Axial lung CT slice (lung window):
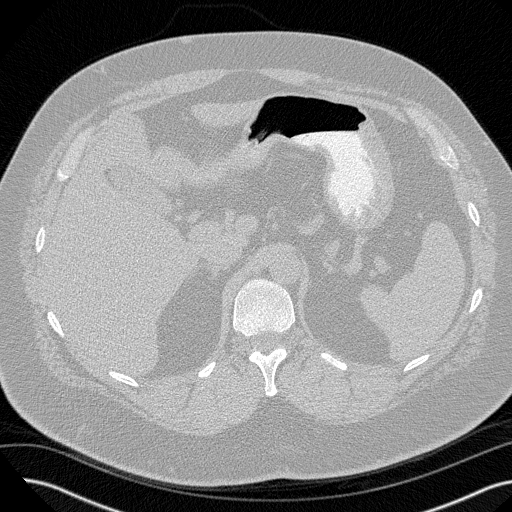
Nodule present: no